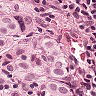
Metastatic tissue present: yes